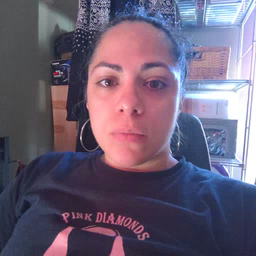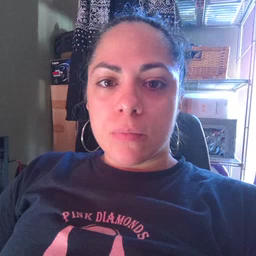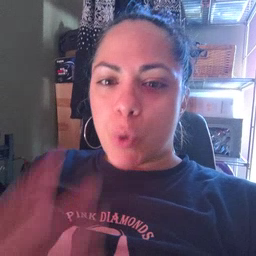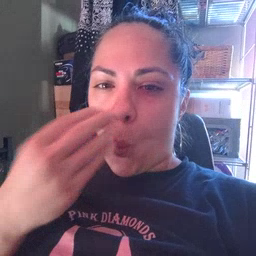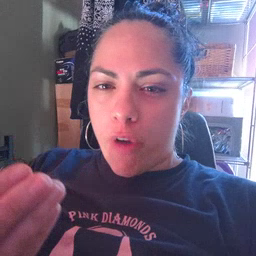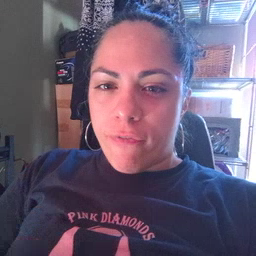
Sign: wolf